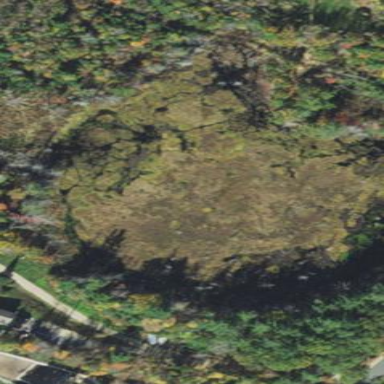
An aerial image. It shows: Marshy wetland area.